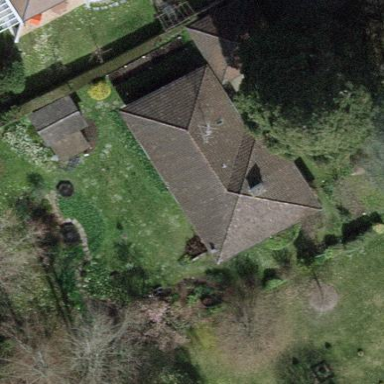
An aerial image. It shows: Garden surrounded by fence.